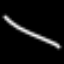
Label: line